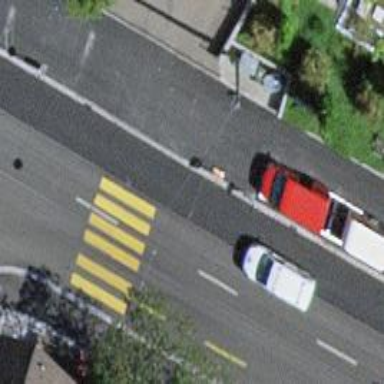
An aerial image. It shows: Tram crossing on the railway.